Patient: sex F, age 58
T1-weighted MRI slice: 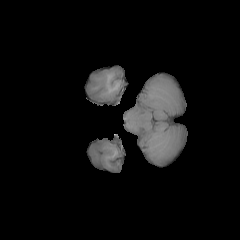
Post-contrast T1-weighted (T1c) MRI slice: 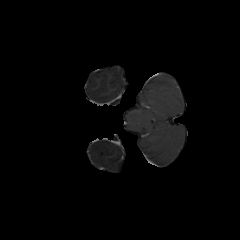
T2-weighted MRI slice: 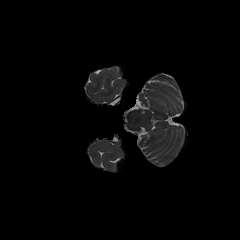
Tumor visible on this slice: no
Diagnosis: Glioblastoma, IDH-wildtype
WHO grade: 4